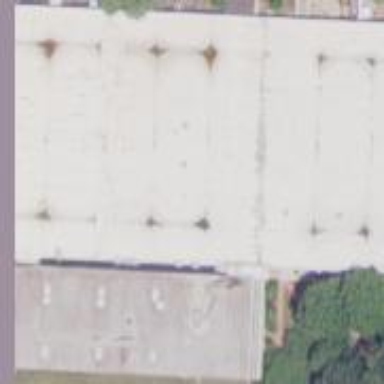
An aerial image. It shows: Warehouse.